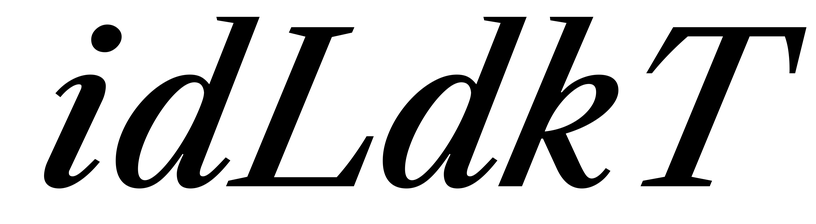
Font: LibreCaslonText-Italic_Medium_Italic